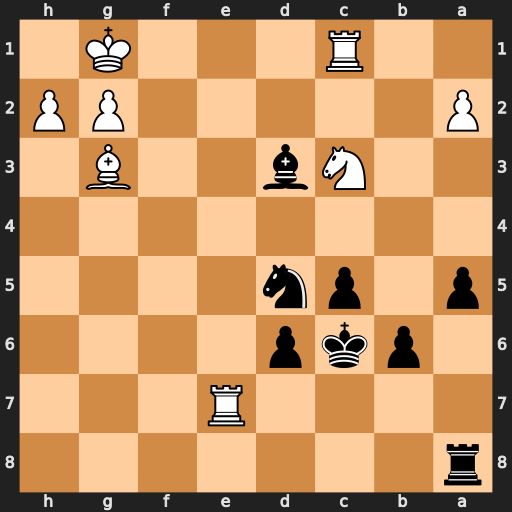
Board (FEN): r7/4R3/1pkp4/p1pn4/8/2Nb2B1/P5PP/2R3K1
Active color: b
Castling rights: -
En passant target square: -
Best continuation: Nxe7 Rd1 c4